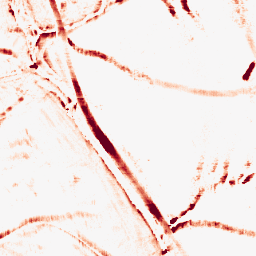
Category: morphological
Decomposition family: morphological_rect
Decomposition parameters: operation: opening
width: 10
height: 10
Upsampling method: sinc_blackman
Upsampling parameters: scale: 8
kernel_size: 16
Upsampling scale: 8